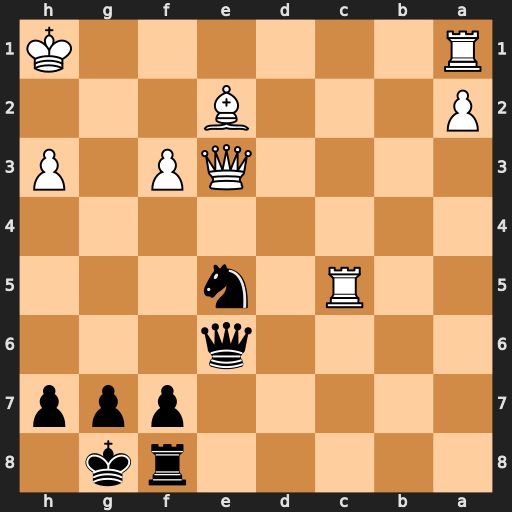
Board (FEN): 5rk1/5ppp/4q3/2R1n3/8/4QP1P/P3B3/R6K
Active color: b
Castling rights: -
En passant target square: -
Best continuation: Qxh3+ Kg1 Qg3+ Kf1 Ng4 fxg4 Qxe3